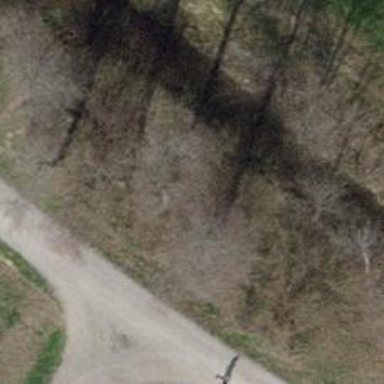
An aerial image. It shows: Bench.